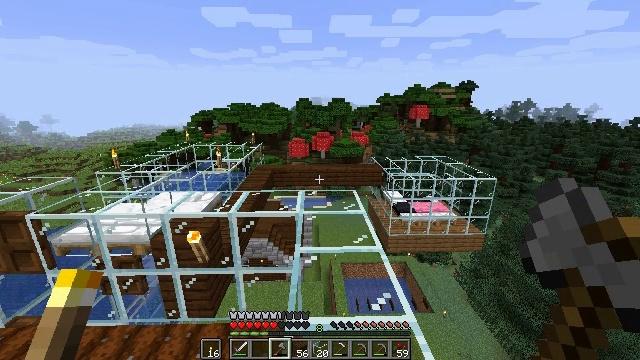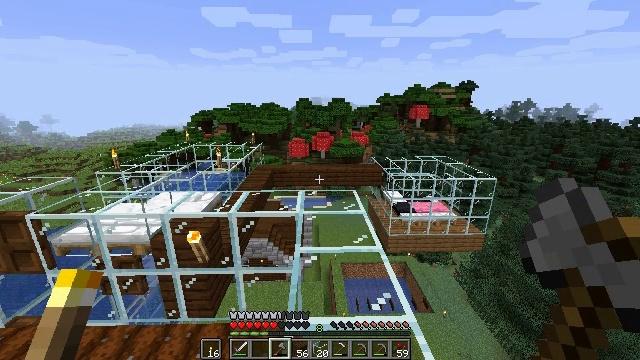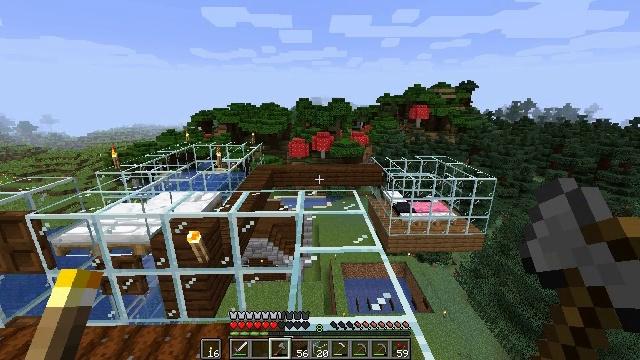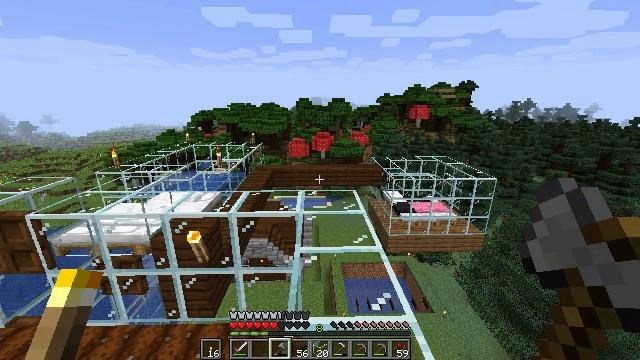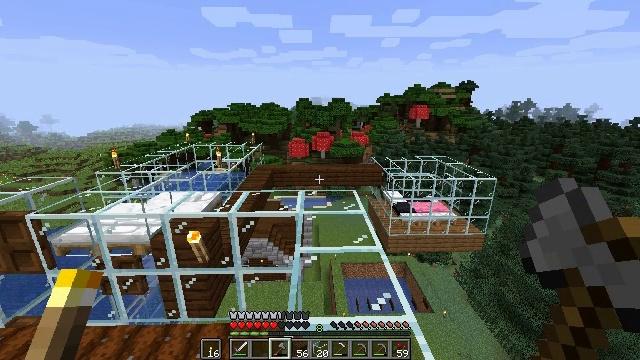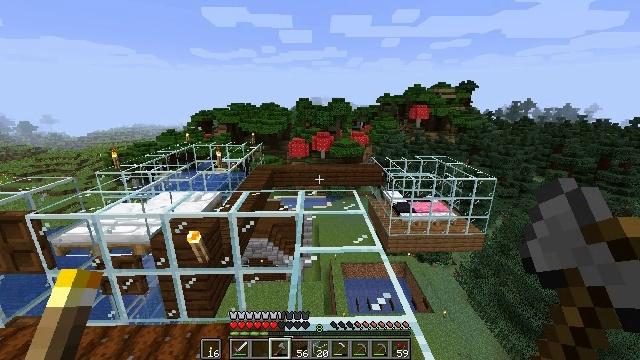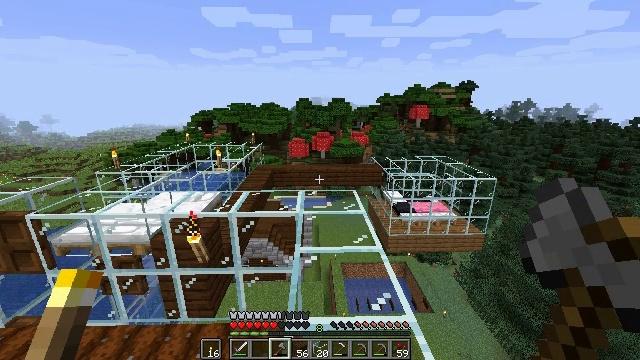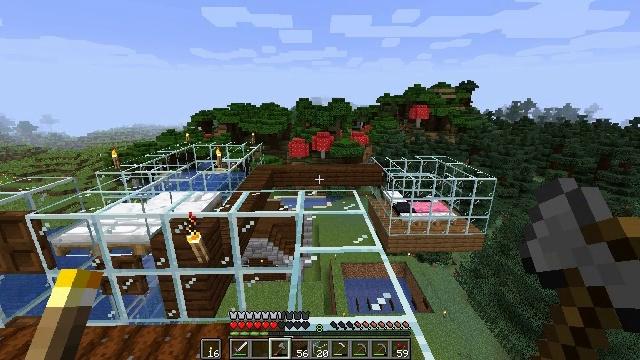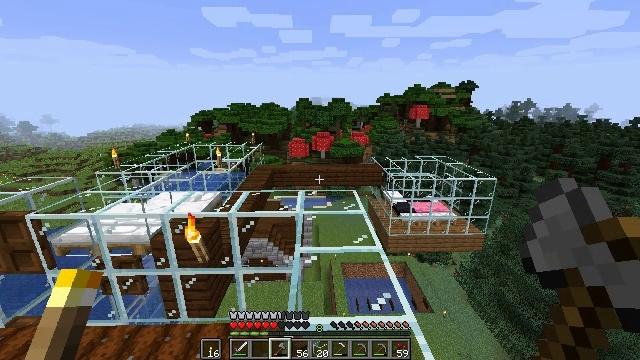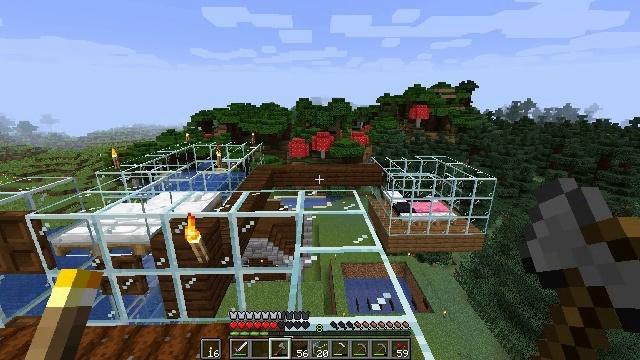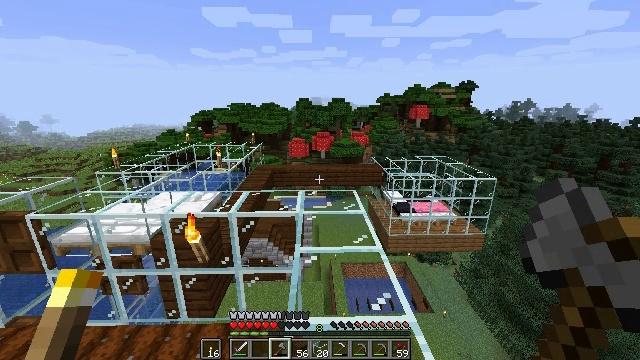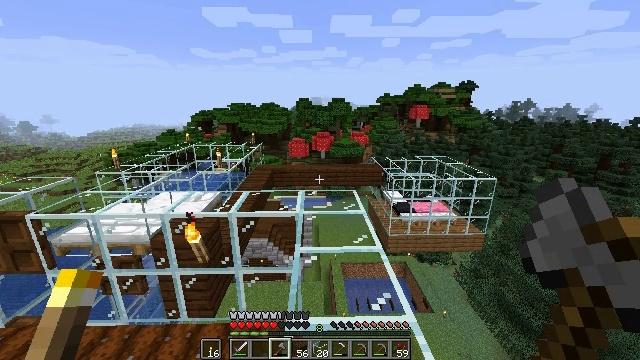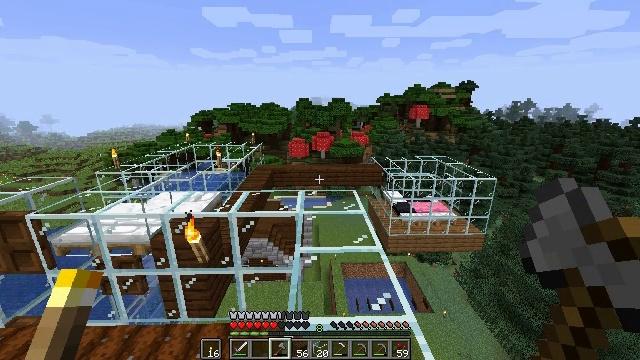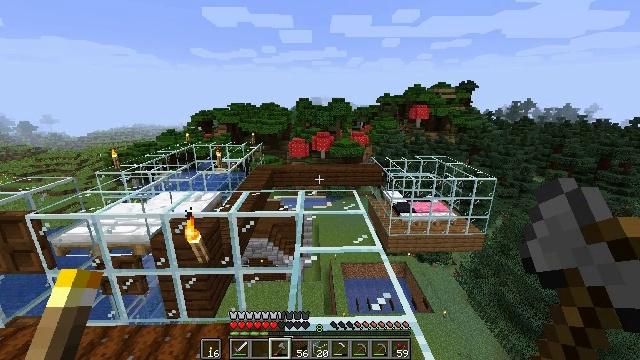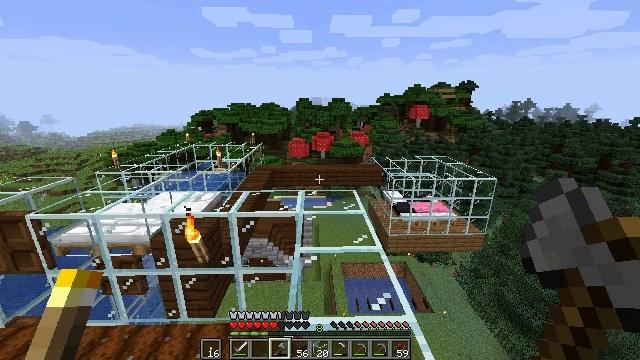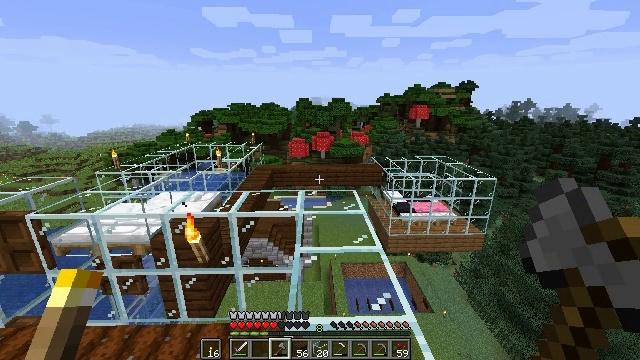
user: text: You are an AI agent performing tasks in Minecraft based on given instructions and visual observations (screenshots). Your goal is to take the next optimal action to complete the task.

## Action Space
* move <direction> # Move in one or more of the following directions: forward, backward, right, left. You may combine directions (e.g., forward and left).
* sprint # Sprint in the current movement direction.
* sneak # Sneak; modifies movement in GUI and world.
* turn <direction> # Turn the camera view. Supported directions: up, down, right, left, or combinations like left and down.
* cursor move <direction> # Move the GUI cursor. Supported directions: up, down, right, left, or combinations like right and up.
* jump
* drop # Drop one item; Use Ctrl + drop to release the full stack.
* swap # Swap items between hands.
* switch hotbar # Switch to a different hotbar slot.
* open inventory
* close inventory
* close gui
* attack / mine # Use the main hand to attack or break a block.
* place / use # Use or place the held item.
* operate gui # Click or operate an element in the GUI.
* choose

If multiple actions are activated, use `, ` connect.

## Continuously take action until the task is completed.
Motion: motion action
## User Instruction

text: Craft three cobblestone slab from six cobblestone.
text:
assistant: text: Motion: no_op
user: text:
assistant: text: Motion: no_op
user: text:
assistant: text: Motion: no_op
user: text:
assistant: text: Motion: no_op
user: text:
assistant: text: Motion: no_op
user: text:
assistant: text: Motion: no_op
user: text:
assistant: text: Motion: no_op
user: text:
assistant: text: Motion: no_op
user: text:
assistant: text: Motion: no_op
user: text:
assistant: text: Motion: no_op
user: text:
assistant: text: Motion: no_op
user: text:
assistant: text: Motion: no_op
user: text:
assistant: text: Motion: no_op
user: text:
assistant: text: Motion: no_op
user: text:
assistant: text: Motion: no_op
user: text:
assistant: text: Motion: no_op
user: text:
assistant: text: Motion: no_op
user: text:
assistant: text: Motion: no_op
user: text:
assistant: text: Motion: no_op
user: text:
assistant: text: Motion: no_op
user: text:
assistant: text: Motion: no_op
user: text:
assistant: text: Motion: no_op
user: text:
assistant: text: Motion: no_op
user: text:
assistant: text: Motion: no_op
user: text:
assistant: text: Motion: no_op
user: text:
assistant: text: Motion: no_op
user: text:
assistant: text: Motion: no_op
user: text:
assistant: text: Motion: no_op
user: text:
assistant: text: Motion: no_op
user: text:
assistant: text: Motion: no_op